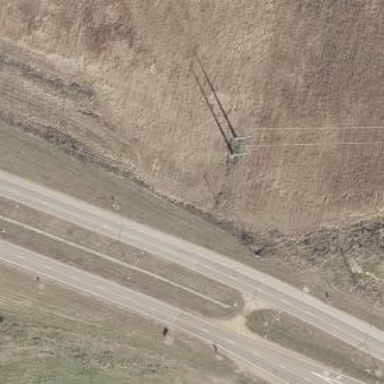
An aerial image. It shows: Power tower.